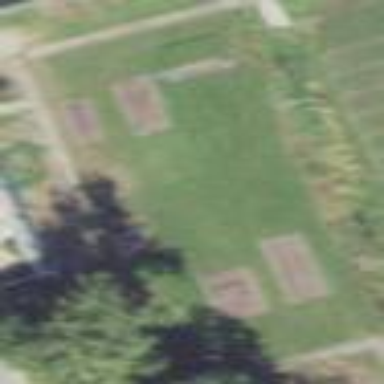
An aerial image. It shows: Athletics pitch used for leisure sports activities.